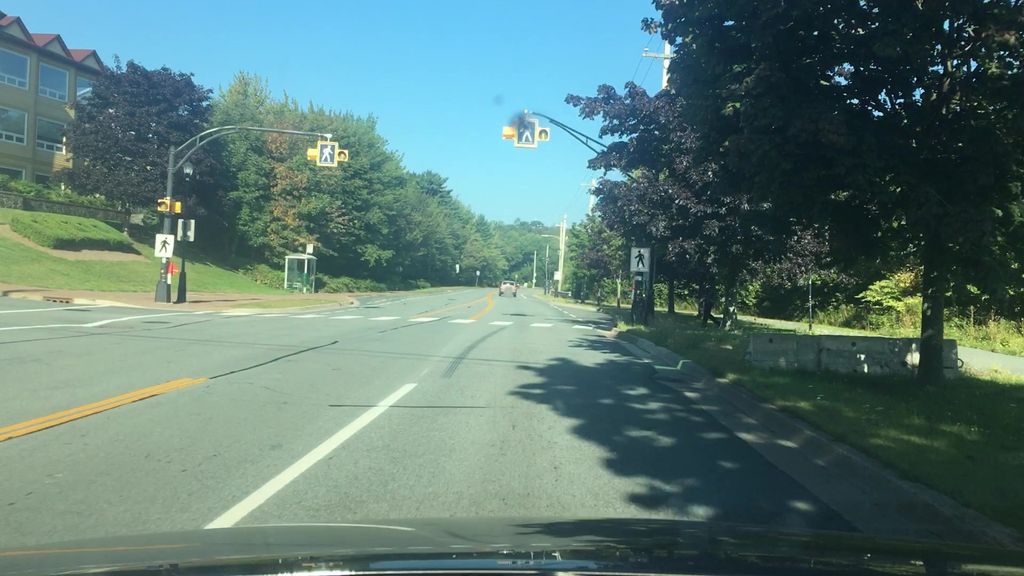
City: halifax